二年级 · 算术
欢欢买同一种办公用品, 正好用去 25 元, 他买的是（）。
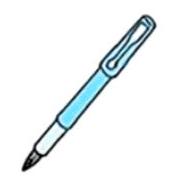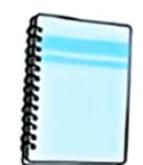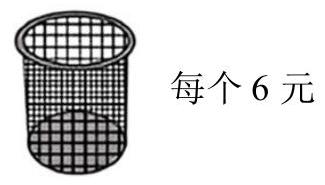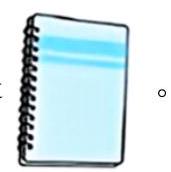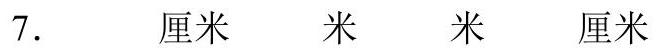
A.

每支 4 元
B.

每本 5 元
C.

答案: B
解析: $\mathrm{B}$

【分析】由题意可知, 每支钢笔 4 元, 如果买 6 支钢笔, 就是求 6 个 4 是多少, 用乘法计算, 列式为 $4 \times 6=24$ (元) , 如果买 7 支钢笔, 就是求 7 个 4 是多少, 用乘法计算, 列式为 $4 \times 7=28$ （元）, 所以无论买几支钢笔, 都不会正好用去 25 元; 每个练习本 5 元, 如果买 5 个练习本, 就是求 5 个 5 是多少, 用乘法计算, 列式为 $5 \times 5=25$ (元), 所以买 5 个练习本正好用去了 25 元; 每个垃圾桶 6 元,
如果买 4 个垃圾桶, 就是求 4 个 6 是多少, 用乘法计算, 列式为 $6 \times 4=24$ (元) , 如果买 5 个垃圾桶,就是求 5 个 6 是多少, 用乘法计算, 列式为 $6 \times 5=30$ (元), 所以无论买几个垃圾桶都不会正好用 25 元，据此解答即可。

【详解】由分析可得：

因此欢欢买同一种办公用品, 正好用去 25 元, 他买的是

故答案为: B

【点睛】熟练掌握 5 的乘法口诀是解决此题的关键。